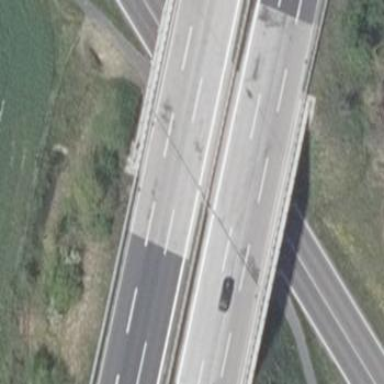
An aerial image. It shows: Man-made bridge.